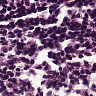
Metastatic tissue present: no